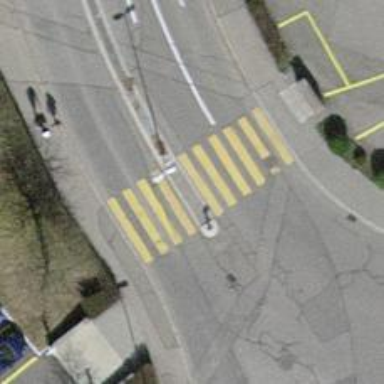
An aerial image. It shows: Uncontrolled zebra crossing with central island.